Aerial crown-view tile of a tropical tree (Barro Colorado Island, Panama), acquired 20250512:
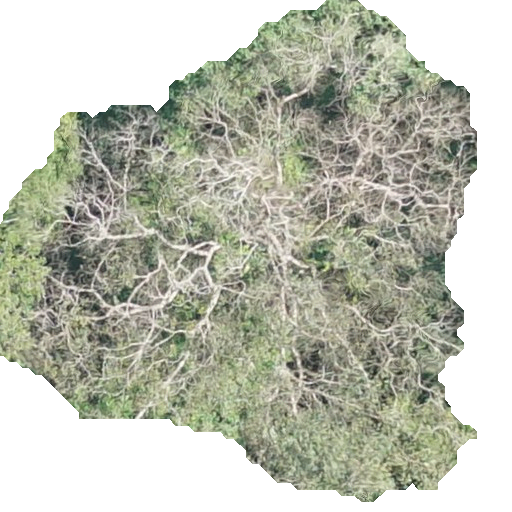
Species: Luehea seemannii
GBIF accepted scientific name: Luehea seemannii
Crown area: 250.381 m²